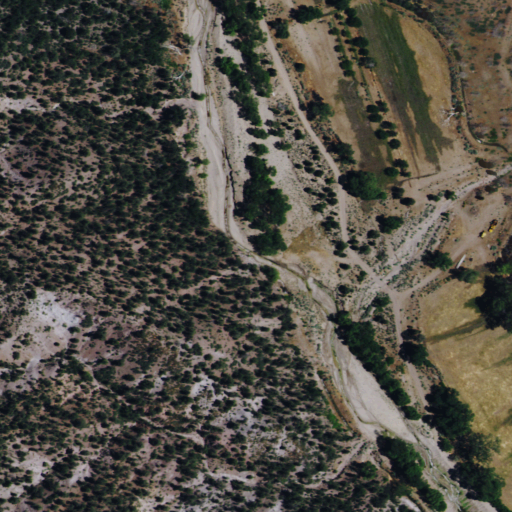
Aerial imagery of valley in Nevada named Cougar Canyon containing shrub, evergreen forest, pasture, and grassland